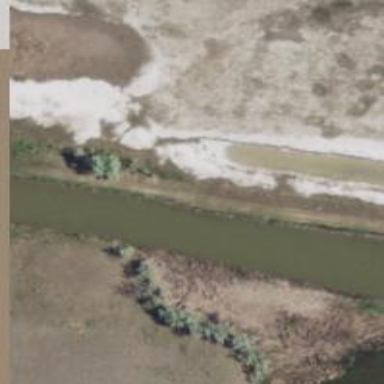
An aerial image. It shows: Canal.